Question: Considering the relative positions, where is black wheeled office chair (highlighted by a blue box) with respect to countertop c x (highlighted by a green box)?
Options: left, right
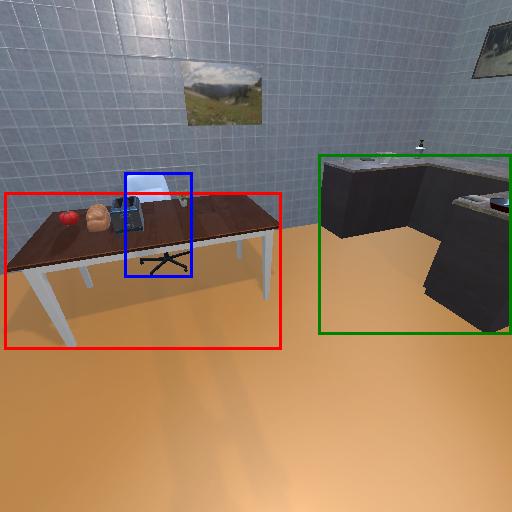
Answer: left